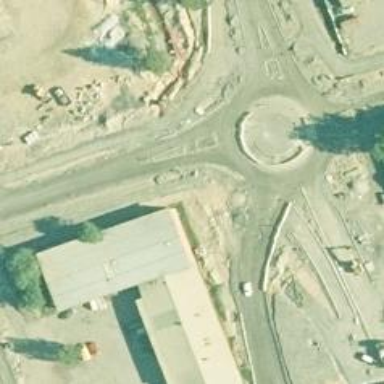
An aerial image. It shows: Secondary road with asphalt surface leading to roundabout.